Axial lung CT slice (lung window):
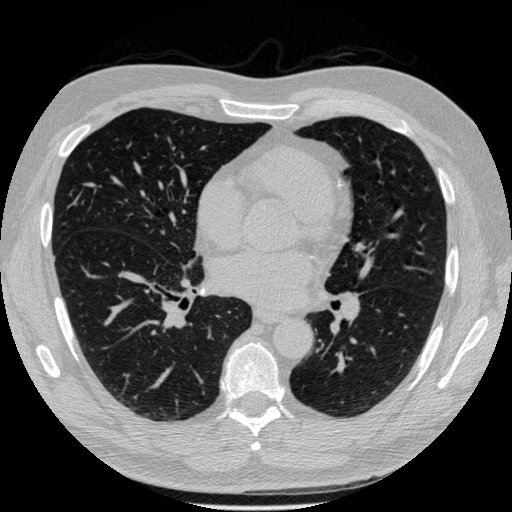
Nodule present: no